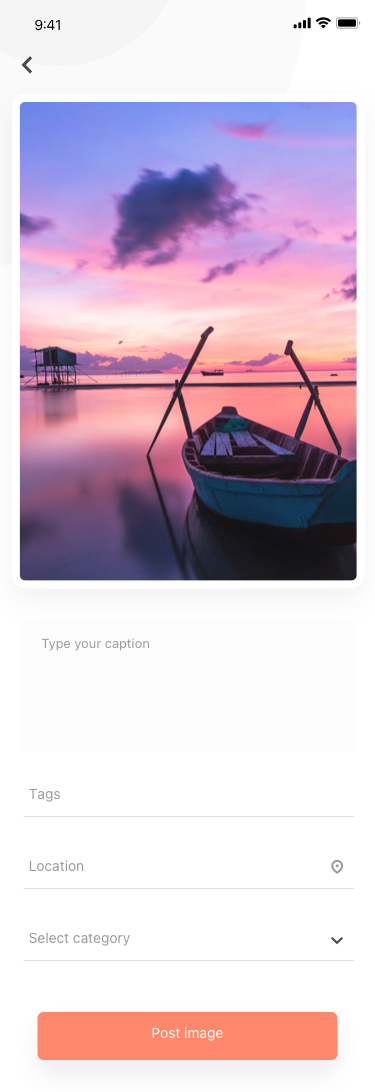
Text in this UI design:
Type your caption
Tags
Location
Select category
Post image